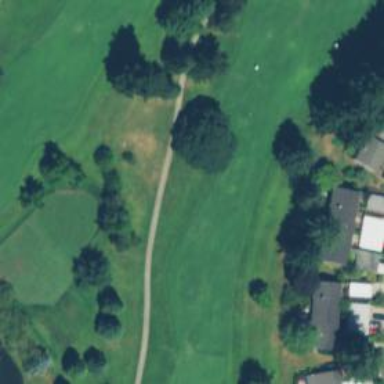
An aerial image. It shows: Golf fairway in the image.